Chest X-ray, AP view. Patient: 28 years old, sex M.
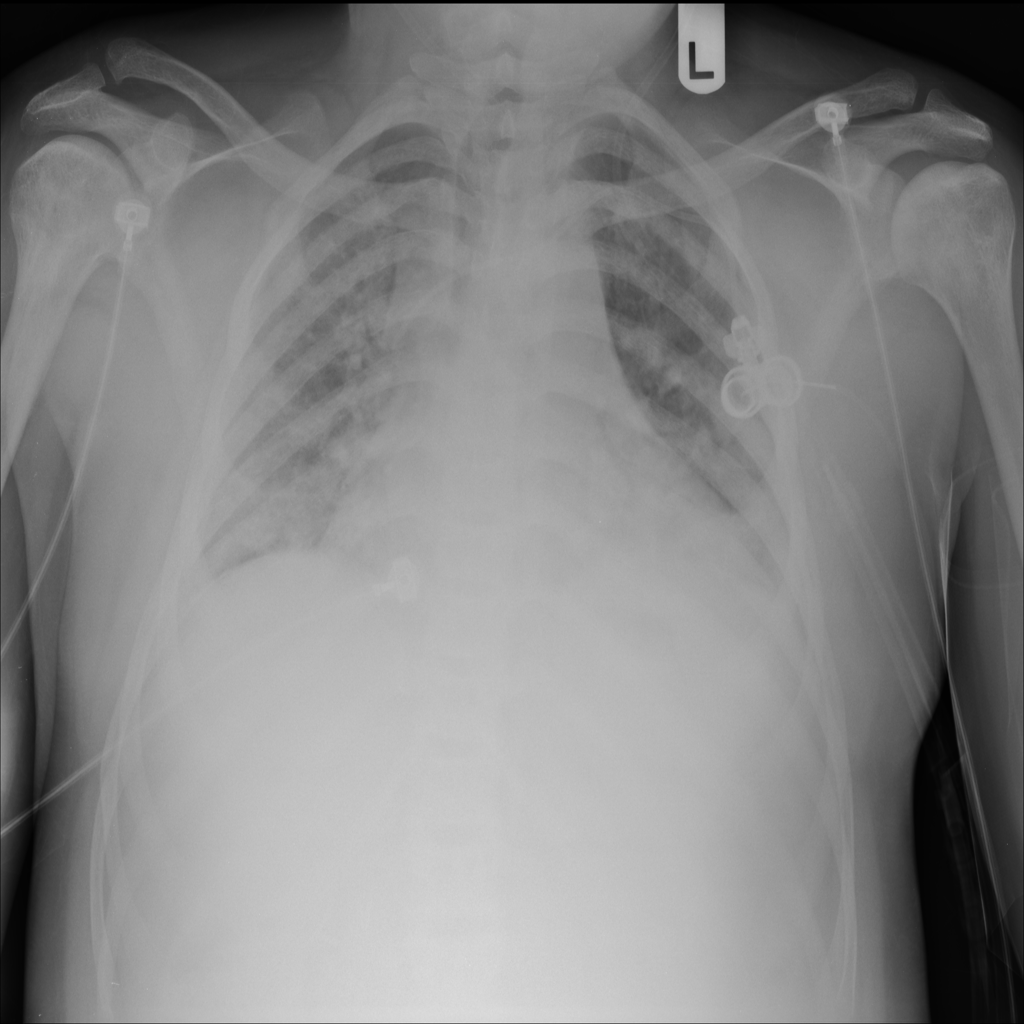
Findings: No Finding